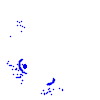
Particle: electron